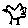
Label: bird